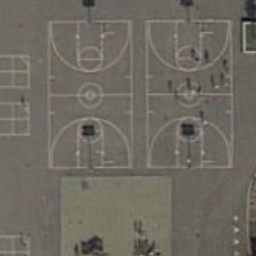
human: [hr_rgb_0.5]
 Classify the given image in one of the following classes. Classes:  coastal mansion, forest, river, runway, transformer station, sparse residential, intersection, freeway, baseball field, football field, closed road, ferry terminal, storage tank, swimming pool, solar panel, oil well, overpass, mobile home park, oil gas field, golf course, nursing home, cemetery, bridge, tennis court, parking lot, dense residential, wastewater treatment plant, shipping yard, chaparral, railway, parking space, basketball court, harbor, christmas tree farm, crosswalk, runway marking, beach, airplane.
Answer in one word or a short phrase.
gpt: basketball court